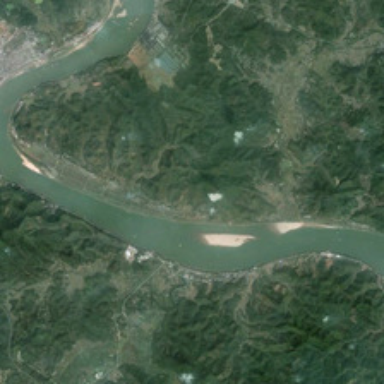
Many mountains with green trees are in two sides of a curved river .